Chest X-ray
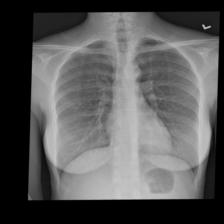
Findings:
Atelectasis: negative
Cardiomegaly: negative
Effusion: negative
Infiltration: negative
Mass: negative
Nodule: negative
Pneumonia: negative
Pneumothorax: negative
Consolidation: negative
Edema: negative
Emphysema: negative
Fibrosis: negative
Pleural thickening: negative
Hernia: negative